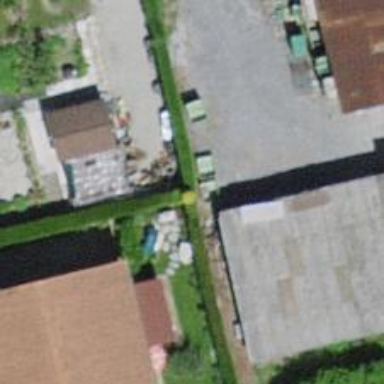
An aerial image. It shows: Hedge acting as barrier.